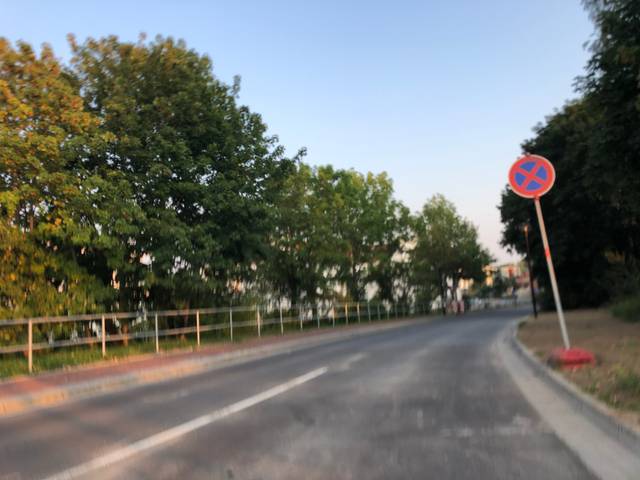
Region: Germany
Coordinates: 54.086, 12.144